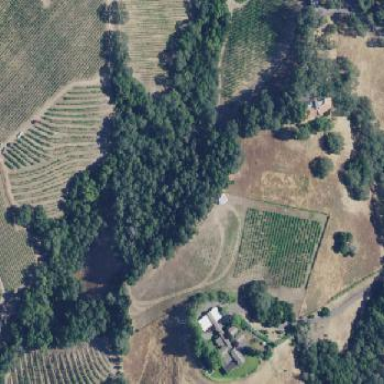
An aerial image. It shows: Vineyard with wine grapes as the crop.